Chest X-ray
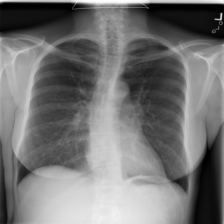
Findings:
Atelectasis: negative
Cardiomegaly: negative
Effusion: negative
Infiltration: negative
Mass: negative
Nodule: negative
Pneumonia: negative
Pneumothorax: negative
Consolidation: negative
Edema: negative
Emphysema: negative
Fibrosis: negative
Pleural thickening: negative
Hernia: negative